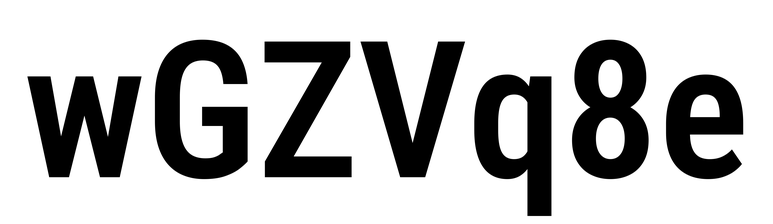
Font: Roboto_Condensed_SemiBold